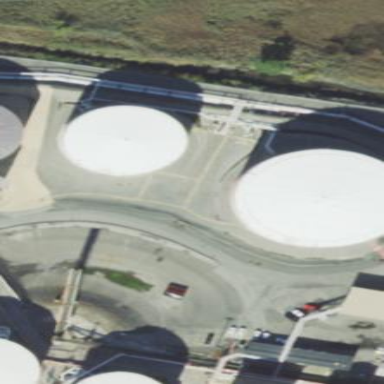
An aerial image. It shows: Storage tank which is man-made.